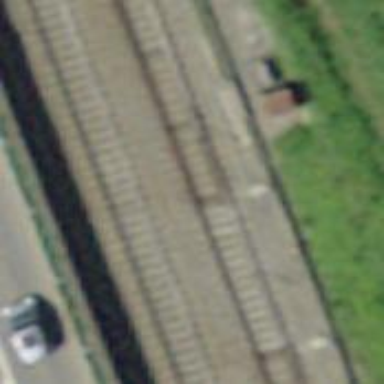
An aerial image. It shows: Railway switch.